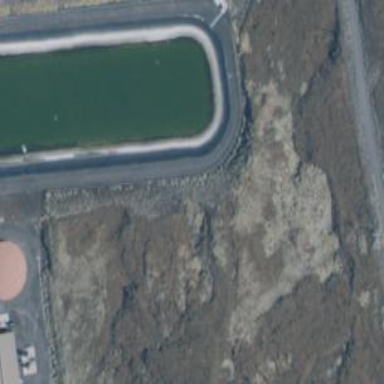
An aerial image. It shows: Reservoir of water.